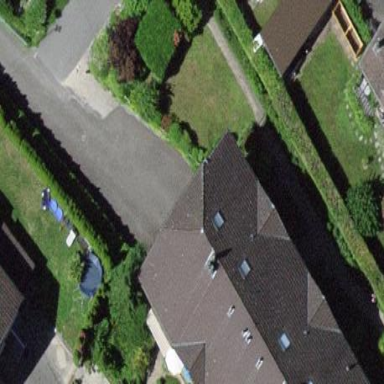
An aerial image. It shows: Garage.